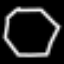
Label: octagon